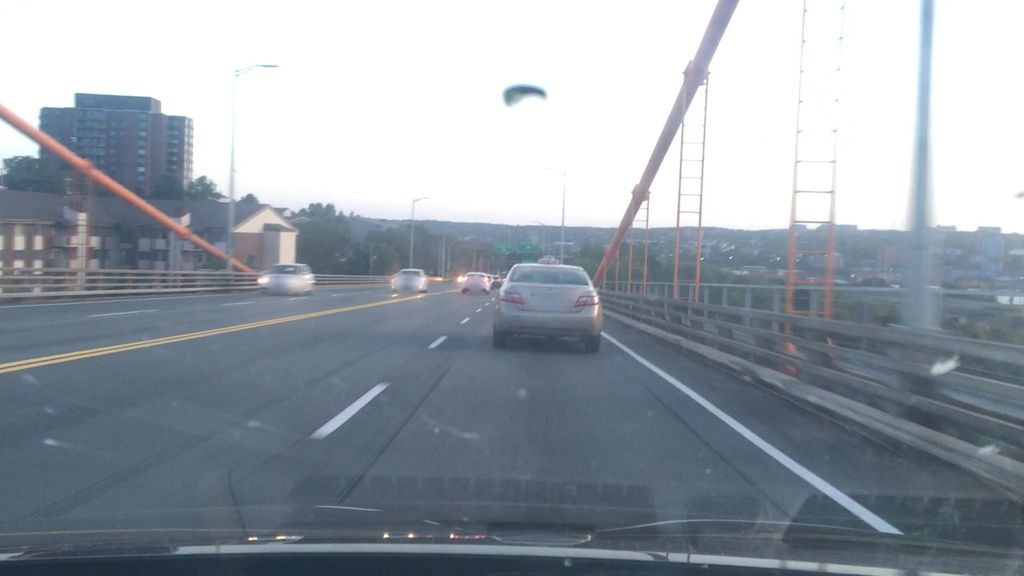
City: halifax